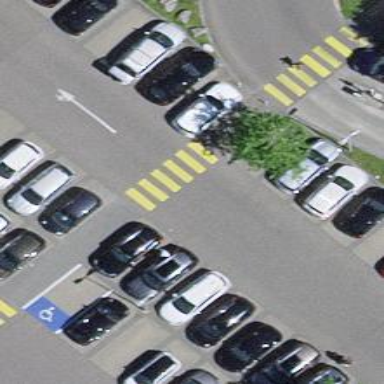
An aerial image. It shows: Uncontrolled zebra crossing on the road.